一年级 · 算术
才小学正在组织向灾区小朋友捐款活动。

(1) 明明捐了多少元?

（2）明明比桐桐多捐了多少元?

（3）淘气和桐桐一共捐了多少元?
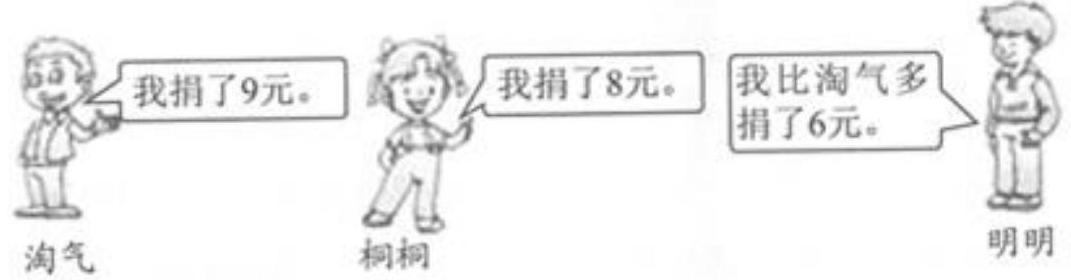
答案: 1） $9+6=15 （$ 元）

答：明明捐了 15 元。

(2) $15-8=7$ （元）

答: 明明比桐桐多捐了 7 元。

(3) $9+8=17$ （元）

答: 淘气和桐桐一共捐了 17 元。